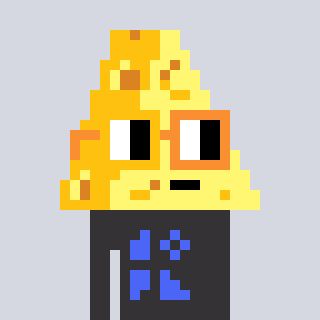
a pixel art character with square yellow and orange glasses, a cheese-shaped head and a grayscale-colored body on a cool background